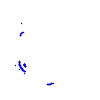
Particle: pion